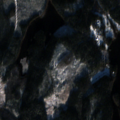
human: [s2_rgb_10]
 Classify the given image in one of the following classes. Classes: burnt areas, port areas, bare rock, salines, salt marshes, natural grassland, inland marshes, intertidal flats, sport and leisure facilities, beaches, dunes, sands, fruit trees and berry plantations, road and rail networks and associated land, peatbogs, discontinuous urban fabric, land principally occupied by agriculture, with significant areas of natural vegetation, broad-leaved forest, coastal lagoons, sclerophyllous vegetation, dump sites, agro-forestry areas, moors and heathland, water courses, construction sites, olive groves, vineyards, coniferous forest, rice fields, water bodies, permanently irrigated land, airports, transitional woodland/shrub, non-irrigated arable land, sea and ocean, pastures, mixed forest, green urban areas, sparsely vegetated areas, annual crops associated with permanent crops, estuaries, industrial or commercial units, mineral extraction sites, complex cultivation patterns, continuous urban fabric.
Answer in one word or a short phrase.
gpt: coniferous forest, mixed forest, transitional woodland/shrub, water bodies